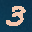
Label: 3